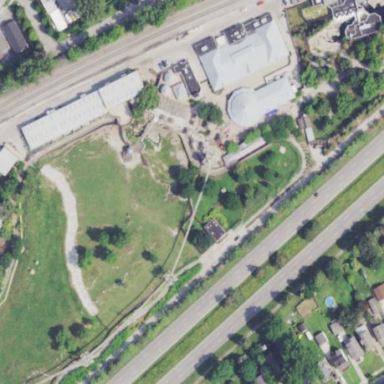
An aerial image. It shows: Grassland enclosure in the zoo.